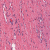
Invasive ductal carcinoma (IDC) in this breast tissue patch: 0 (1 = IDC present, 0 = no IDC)